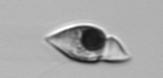
Label: Amphidinium